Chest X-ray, AP view. Patient: 50 years old, sex F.
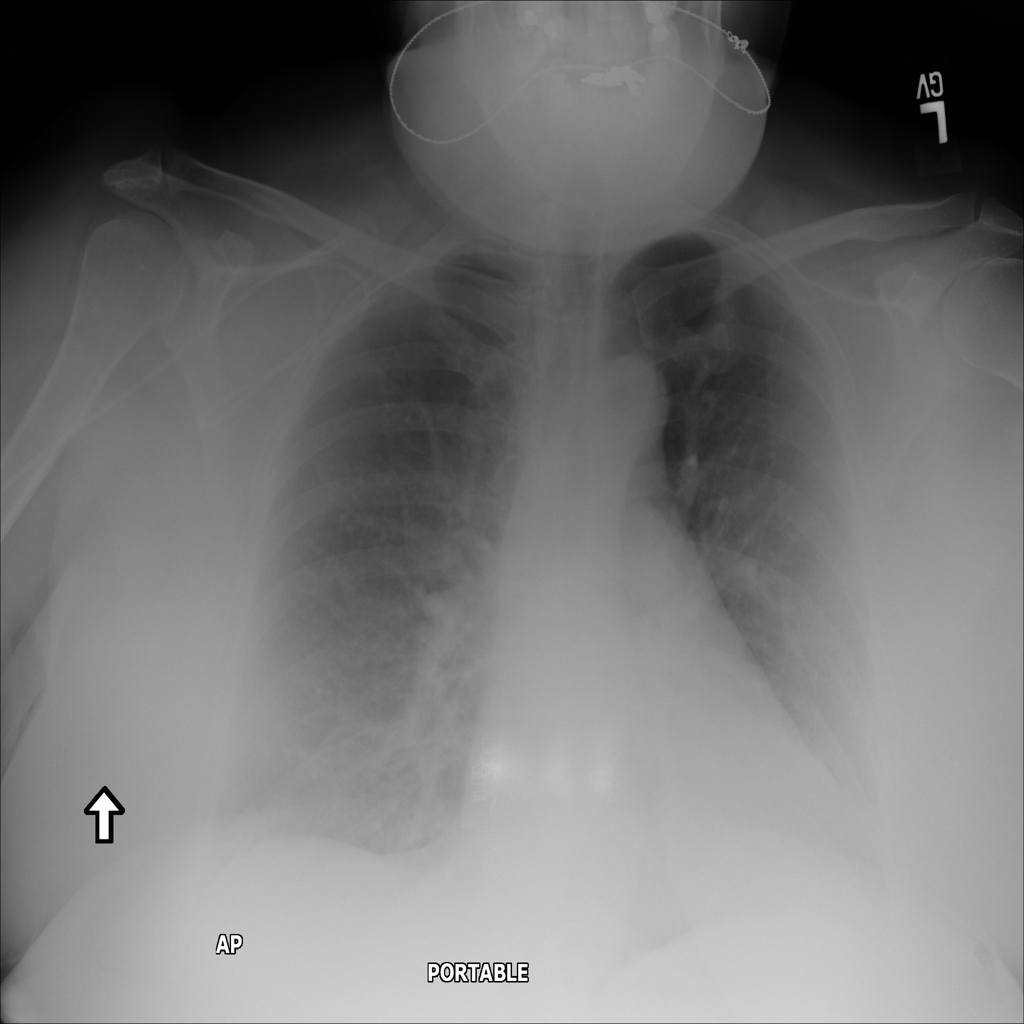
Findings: No Finding